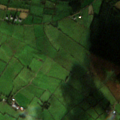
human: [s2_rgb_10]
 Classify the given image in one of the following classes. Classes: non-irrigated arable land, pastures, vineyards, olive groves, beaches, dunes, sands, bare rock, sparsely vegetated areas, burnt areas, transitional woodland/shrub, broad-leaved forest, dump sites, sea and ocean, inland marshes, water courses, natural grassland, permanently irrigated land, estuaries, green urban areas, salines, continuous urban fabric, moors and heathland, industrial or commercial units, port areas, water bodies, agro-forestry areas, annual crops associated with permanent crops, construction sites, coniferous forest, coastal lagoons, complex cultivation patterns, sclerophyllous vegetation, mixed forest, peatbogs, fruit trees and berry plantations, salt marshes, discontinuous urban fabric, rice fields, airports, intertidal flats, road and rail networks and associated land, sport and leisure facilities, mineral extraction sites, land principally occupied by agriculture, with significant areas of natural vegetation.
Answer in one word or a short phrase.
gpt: pastures, coniferous forest